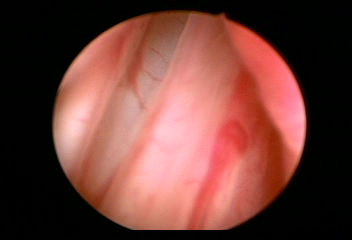
Modality: WLC
Class: Normal mucosa
Bladder cancer association: No